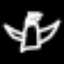
Label: angel